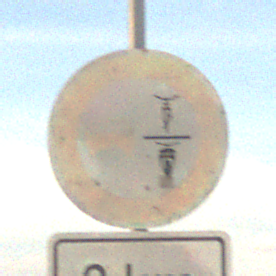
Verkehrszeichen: VerbotUeberholenEinspurigeFahrzeuge
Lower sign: Entfernungsangaben2
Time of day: SunriseSunset
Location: Outdoor (Nature)
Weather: PartlyCloudy
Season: NotSpecified
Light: Natural